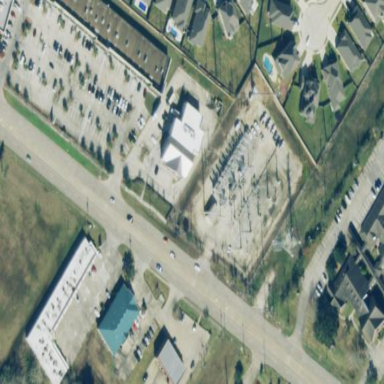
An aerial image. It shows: Outdoor distribution-level power substation enclosed by fence.